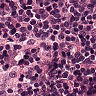
Metastatic tissue present: no